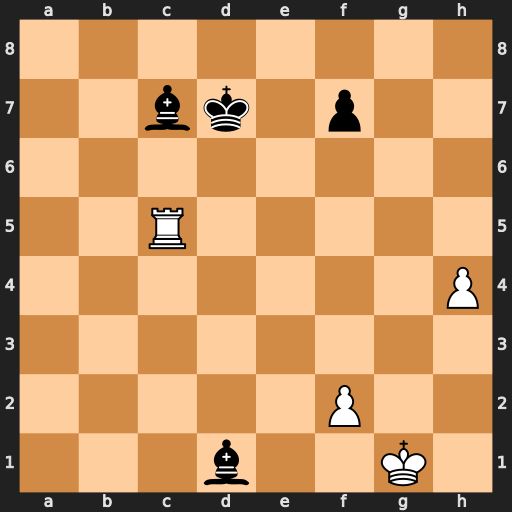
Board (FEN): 8/2bk1p2/8/2R5/7P/8/5P2/3b2K1
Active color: w
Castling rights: -
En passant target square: -
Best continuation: Rd5+ Ke7 Rxd1